Question: I tried to download a list of photos from the CSV file. I want to save all photos from the link list column and save it to the folder with the same name as the link list column.
Expected:

CSV file:
'''
1 a-Qc01o78E a-rrBuci0w a-qj8s5nlM a-Cwciy2zx
0 2 https://photo.yupoo.com/ven-new/9f13389c/big.jpg https://photo.yupoo.com/ven-new/8852c424/big.jpg https://photo.yupoo.com/ven-new/650d84fd/big.jpg https://photo.yupoo.com/ven-new/a99f9e52/big.jpg
1 3 https://photo.yupoo.com/ven-new/f0adc019/big.jpg https://photo.yupoo.com/ven-new/c434624c/big.jpg https://photo.yupoo.com/ven-new/bed9125c/big.jpg https://photo.yupoo.com/ven-new/2d0b7a67/big.jpg
2 4 https://photo.yupoo.com/ven-new/8844627a/big.jpg https://photo.yupoo.com/ven-new/edda4ec4/big.jpg https://photo.yupoo.com/ven-new/3283fe57/big.jpg https://photo.yupoo.com/ven-new/1f6425e5/big.jpg
3 5 https://photo.yupoo.com/ven-new/eeb8b78a/big.jpg https://photo.yupoo.com/ven-new/6cdcbbf7/big.jpg https://photo.yupoo.com/ven-new/f64ca040/big.jpg https://uvd.yupoo.com/ven-new/22259049_oneTrue.jpg
4 6 https://photo.yupoo.com/ven-new/9c3e9a92/big.jpg https://photo.yupoo.com/ven-new/ea257725/big.jpg https://photo.yupoo.com/ven-new/64b5a57f/big.jpg https://uvd.yupoo.com/ven-new/22257899_oneTrue.jpg
5 7 https://photo.yupoo.com/ven-new/baaf8945/big.jpg https://photo.yupoo.com/ven-new/e9cc7392/big.jpg https://photo.yupoo.com/ven-new/753418b5/big.jpg https://uvd.yupoo.com/ven-new/22257619_oneTrue.jpg
6 8 https://photo.yupoo.com/ven-new/a325f44a/big.jpg https://photo.yupoo.com/ven-new/671be145/big.jpg https://photo.yupoo.com/ven-new/1742a09d/big.jpg https://photo.yupoo.com/ven-new/c9d0aa0f/big.jpg
7 9 https://photo.yupoo.com/ven-new/367cf72a/big.jpg https://photo.yupoo.com/ven-new/ae7f1b1b/big.jpg https://photo.yupoo.com/ven-new/d0ef54ed/big.jpg https://photo.yupoo.com/ven-new/2d0905df/big.jpg
8 10 https://photo.yupoo.com/ven-new/3fcacff3/big.jpg https://photo.yupoo.com/ven-new/c4ea9b1e/big.jpg https://photo.yupoo.com/ven-new/683db958/big.jpg https://photo.yupoo.com/ven-new/3b065995/big.jpg
9 11 https://photo.yupoo.com/ven-new/c7de704a/big.jpg https://photo.yupoo.com/ven-new/92abc9ea/big.jpg https://photo.yupoo.com/ven-new/bd1083db/big.jpg https://photo.yupoo.com/ven-new/a9086d26/big.jpg
10 12 https://photo.yupoo.com/ven-new/fc481727/big.jpg https://photo.yupoo.com/ven-new/a49c94df/big.jpg
11 13 https://photo.yupoo.com/ven-new/1e0e0e10/big.jpg https://photo.yupoo.com/ven-new/62580909/big.jpg
12 14 https://photo.yupoo.com/ven-new/934b423e/big.jpg https://photo.yupoo.com/ven-new/74b81853/big.jpg
13 15 https://photo.yupoo.com/ven-new/adf878b2/big.jpg https://photo.yupoo.com/ven-new/5ad881c3/big.jpg
14 16 https://photo.yupoo.com/ven-new/59dc1203/big.jpg https://photo.yupoo.com/ven-new/3cd676ac/big.jpg
15 17 https://photo.yupoo.com/ven-new/6d8eb080/big.jpg
16 18 https://photo.yupoo.com/ven-new/9a027ada/big.jpg
17 19 https://photo.yupoo.com/ven-new/bdeaf1b5/big.jpg
18 20 https://photo.yupoo.com/ven-new/1f293683/big.jpg
'''
'''
def get_photos(x):
with requests.Session() as c:
df = pd.read_csv("C:\Users\Lukasz\Desktop\PROJEKTY PYTHON\W TRAKCIE\YUOPOO SCRAPER\FF_data_frame.csv")
NazwyKolum = pd.read_csv("C:\Users\Lukasz\Desktop\PROJEKTY PYTHON\W TRAKCIE\bf3_strona.csv")
c.get('https://photo.yupoo.com/')
c.headers.update({'referer': 'https://photo.yupoo.com/'})
URLS=(df[NazwyKolum['LINKS'][x]]) #.to_string(index=False))
print(URLS) #prints a list of links. Example https://photo.yupoo.com/ven-new/650d84fd/big.jpg, https://photo.yupoo.com/ven-new/bed9125c/big.jpg
#proxies = {'https': 'http://45.77.76.254:8080'}
res = c.get(URLS,timeout=None)
if res.status_code == 200:
return res.content
try:
for x in range(2,50):
with open("C:\Users\Lukasz\Desktop\PROJEKTY PYTHON\W TRAKCIE\YUOPOO SCRAPER\"+str(x)+'NAZWAZDECIA.jpg', 'wb') as f:
f.write(get_photos(x))
except:
print("wr")
'''
To be honest, I do not how to handle it anymore, I wast a lot of time with no progress. Thank you, guys.
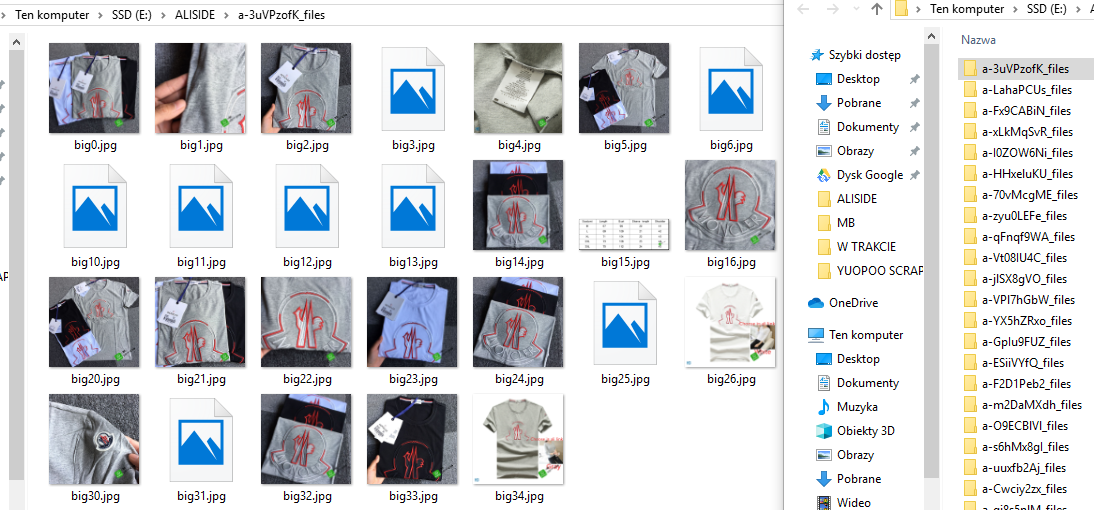
Answer: '''
import pandas as pd
import requests, os
df = pd.read_csv("a.csv")
def create_directory(directory):
if not os.path.exists(directory):
os.makedirs(directory)
def download_save(url, folder):
create_directory(folder)
res = requests.get(url)
with open(f'{folder}/{url.split("/")[-2]}.jpg', 'wb') as f:
f.write(res.content)
for col in df.columns:
print(col)
for url in df[col].tolist():
print(url)
if str(url).startswith("http"):
download_save(url, col)
'''
The above code creates column names as directories and downloads the images and saves it with unique name in the url.
Here 'a.csv' is as follows:
'''
a-Qc01o78E,a-rrBuci0w,a-qj8s5nlM,a-Cwciy2zx
https://photo.yupoo.com/ven-new/9f13389c/big.jpg,https://photo.yupoo.com/ven-new/8852c424/big.jpg,https://photo.yupoo.com/ven-new/650d84fd/big.jpg,https://photo.yupoo.com/ven-new/a99f9e52/big.jpg
https://photo.yupoo.com/ven-new/f0adc019/big.jpg,https://photo.yupoo.com/ven-new/c434624c/big.jpg,https://photo.yupoo.com/ven-new/bed9125c/big.jpg,https://photo.yupoo.com/ven-new/2d0b7a67/big.jpg
https://photo.yupoo.com/ven-new/8844627a/big.jpg,https://photo.yupoo.com/ven-new/edda4ec4/big.jpg,https://photo.yupoo.com/ven-new/3283fe57/big.jpg,https://photo.yupoo.com/ven-new/1f6425e5/big.jpg
https://photo.yupoo.com/ven-new/eeb8b78a/big.jpg,https://photo.yupoo.com/ven-new/6cdcbbf7/big.jpg,https://photo.yupoo.com/ven-new/f64ca040/big.jpg,https://uvd.yupoo.com/ven-new/22259049_oneTrue.jpg
https://photo.yupoo.com/ven-new/9c3e9a92/big.jpg,https://photo.yupoo.com/ven-new/ea257725/big.jpg,https://photo.yupoo.com/ven-new/64b5a57f/big.jpg,https://uvd.yupoo.com/ven-new/22257899_oneTrue.jpg
'''